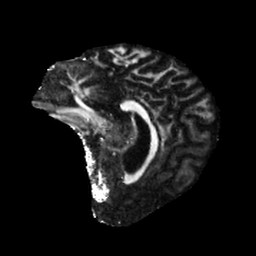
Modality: FA
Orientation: sagittal
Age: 30
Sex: male
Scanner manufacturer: siemens
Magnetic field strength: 6.98 T
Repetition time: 7.776 s
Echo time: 0.076 s